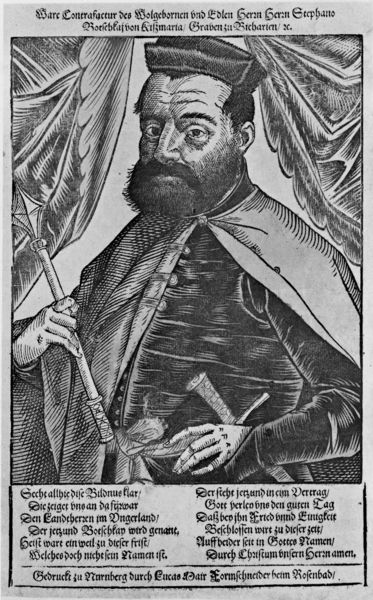
Titel: Bildnis des Stephan Bocskay, ungarischer Adliger
Künstler: Lucas Mayer
Institution: (Seriendruck)
Schlagwörter: hand, himmel, mann, umhang, weiß, finger, hintergrund, hut, mund, nase, profil, schwarz, stirn, zeichnung, blick, gürtel, tuch, alt, bart, hemd, jacke, kappe, mütze, schnurrbart, augen, falten, gesicht, kleidung, kragen, messer, pelz, rahmen, vollbart, bildnis, hände, portrait, porträt, vorhang, boden, gewand, haare, mantel, pose, blatt, bühne, brustbild, bruststück, renaissance, kopfbedeckung, taille, holzschnitt, schrift, stab, grafik, graphik, bischof, könig, schnäuzer, schnauz, inschrift, deutsch, knöpfe, dreiviertelprofil, tusche, umgang, dürr, buch, ringe, kreuz, druck, druckgraphik, schnitt, schwarzweiss, druckgrafik, stich, dreiviertel, seite, schwert, text, waffe, überschrift, degen, herrscher, ritter, fürst, tinte, buchdruck, dolch, wams, herzog, edelstein, baldachin, adliger, drappage, emblem, kupferstich, cape, pfeil, fraktur, flugblatt, insignien, zepter, szepter, nürnberg, schwerz, repräsentativ, prag, chrift, stephan, stephanus, rahmens, diamant, begleittext, reim, stao, 1570, drapur, landesherren